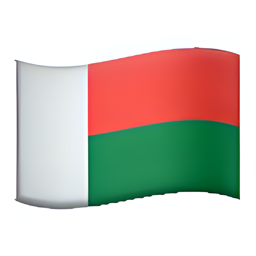
Name: flag for madagascar
Emoji: 🇬🇲
Group: Flags
Sub-group: country-flag